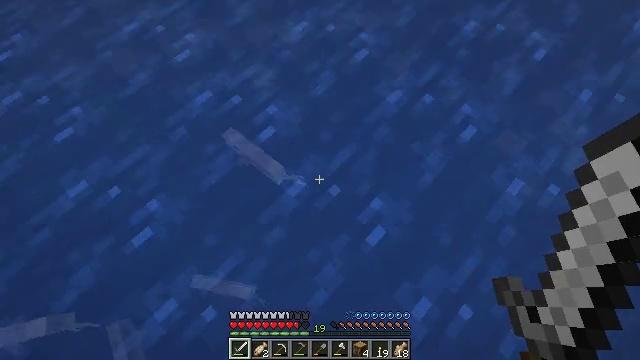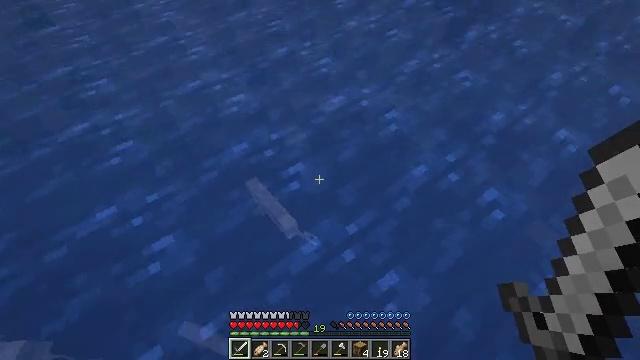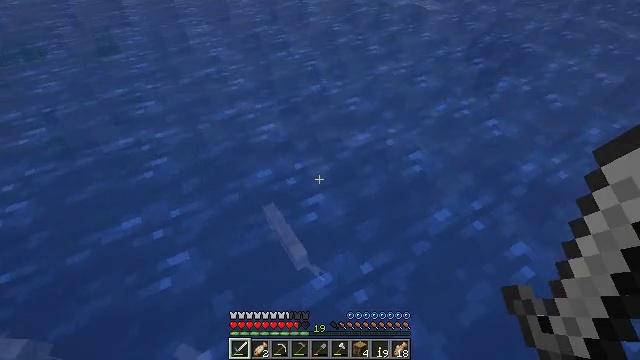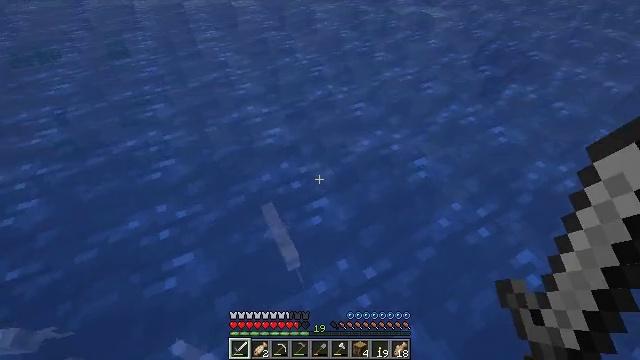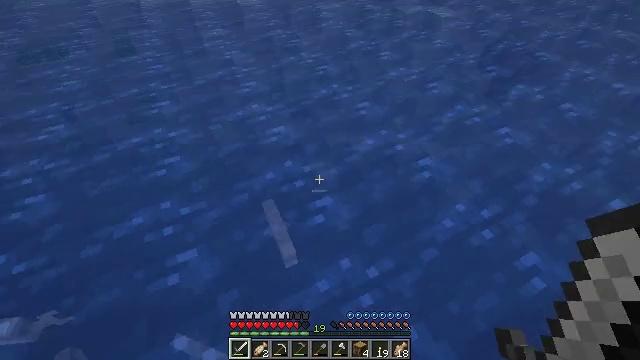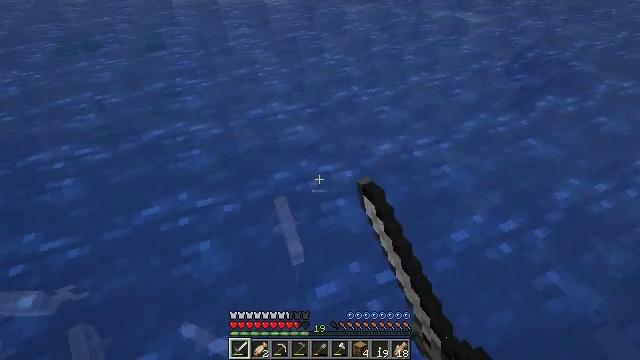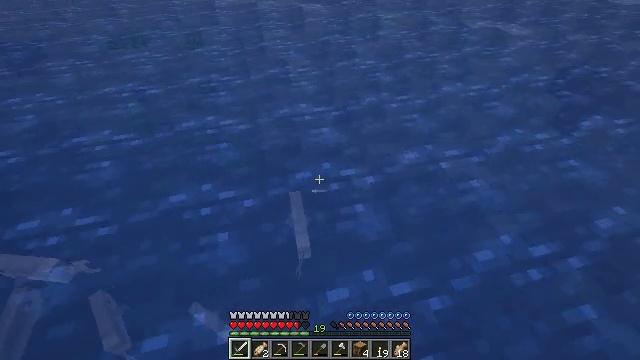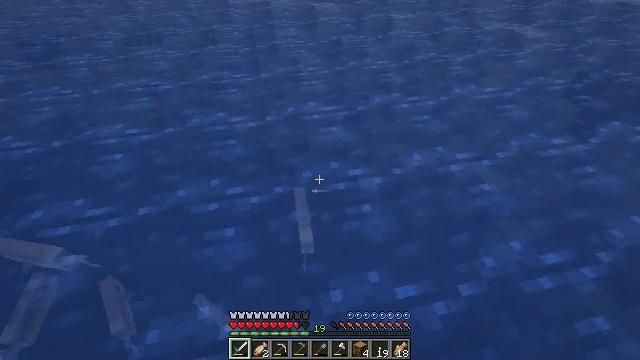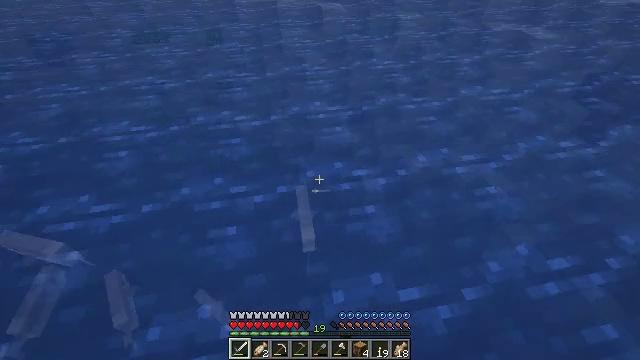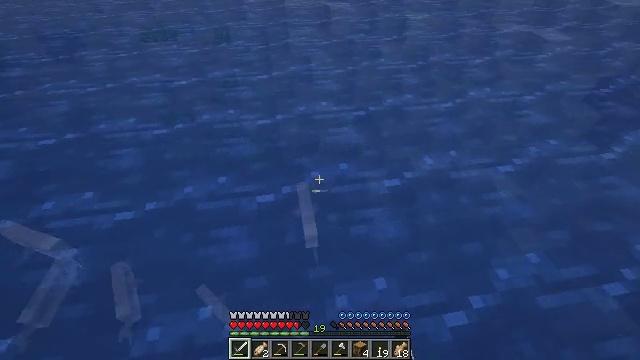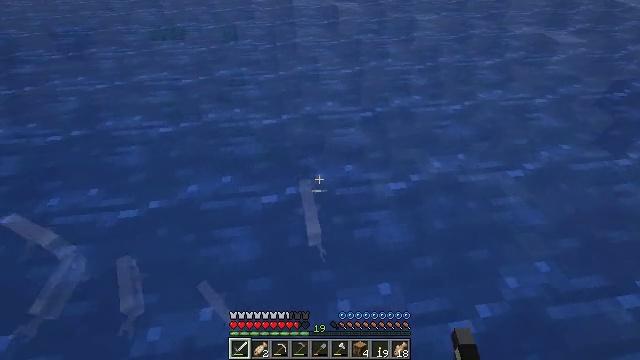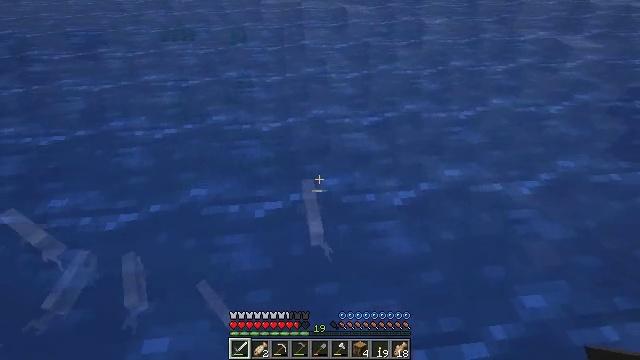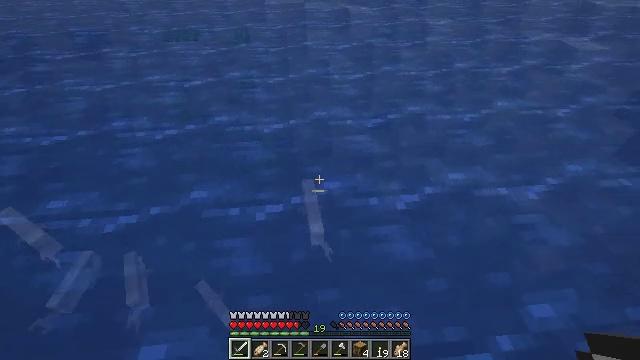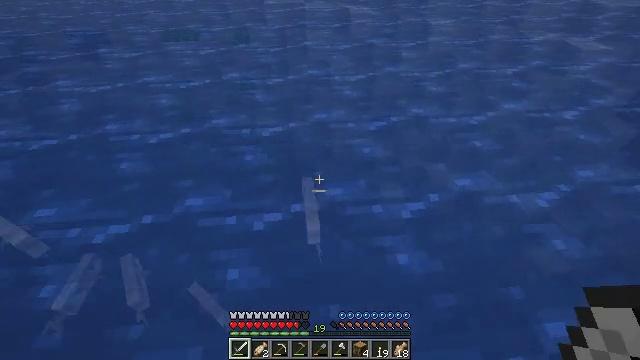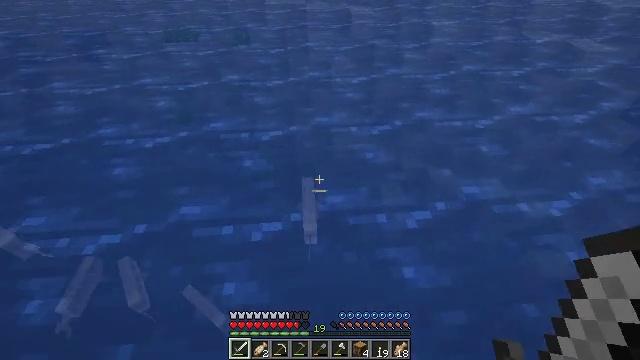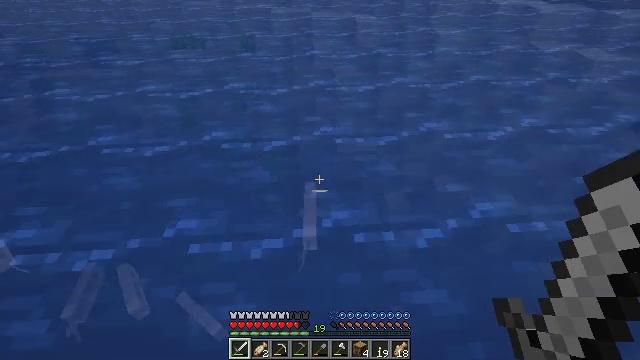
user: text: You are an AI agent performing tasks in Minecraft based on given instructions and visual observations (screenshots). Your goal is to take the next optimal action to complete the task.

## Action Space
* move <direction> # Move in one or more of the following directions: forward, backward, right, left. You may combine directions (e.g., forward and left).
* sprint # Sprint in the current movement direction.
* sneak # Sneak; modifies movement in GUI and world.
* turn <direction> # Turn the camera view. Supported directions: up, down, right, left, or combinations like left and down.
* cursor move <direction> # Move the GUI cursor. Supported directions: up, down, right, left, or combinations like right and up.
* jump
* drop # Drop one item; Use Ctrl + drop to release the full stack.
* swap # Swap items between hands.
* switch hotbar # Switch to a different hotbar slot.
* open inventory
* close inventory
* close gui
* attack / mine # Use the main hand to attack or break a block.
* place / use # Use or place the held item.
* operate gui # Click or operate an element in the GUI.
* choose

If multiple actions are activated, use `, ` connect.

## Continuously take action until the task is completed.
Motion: motion action
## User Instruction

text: Kill the cod.
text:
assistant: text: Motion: turn left and up
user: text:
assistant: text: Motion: turn left and up
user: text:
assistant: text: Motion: turn left and up
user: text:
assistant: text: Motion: turn left, attack / mine
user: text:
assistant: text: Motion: turn left, attack / mine
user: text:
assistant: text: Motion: turn left
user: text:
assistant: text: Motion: turn left
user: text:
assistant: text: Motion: move forward, turn left
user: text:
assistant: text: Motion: move forward, turn left
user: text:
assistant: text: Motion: move forward, turn left
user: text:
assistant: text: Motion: move forward, turn left
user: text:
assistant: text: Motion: move forward
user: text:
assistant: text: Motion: move forward
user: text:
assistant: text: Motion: move forward
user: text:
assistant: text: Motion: move forward, turn left and up
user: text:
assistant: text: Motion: move forward
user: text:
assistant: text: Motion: move forward
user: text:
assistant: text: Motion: move forward
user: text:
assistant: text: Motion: move forward
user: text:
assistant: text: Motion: move forward, turn left
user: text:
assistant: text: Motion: move forward, turn left
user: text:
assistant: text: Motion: move forward
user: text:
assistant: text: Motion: move forward, turn down
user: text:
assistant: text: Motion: move forward, turn down, attack / mine
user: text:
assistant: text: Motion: move forward, attack / mine
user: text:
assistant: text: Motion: move forward, attack / mine
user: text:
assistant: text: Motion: move forward
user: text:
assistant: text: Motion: move forward
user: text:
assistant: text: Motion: move forward
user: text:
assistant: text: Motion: move forward